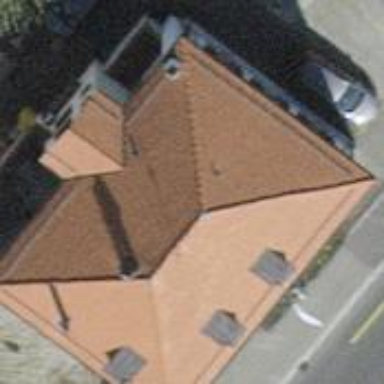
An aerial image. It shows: Restaurant building.